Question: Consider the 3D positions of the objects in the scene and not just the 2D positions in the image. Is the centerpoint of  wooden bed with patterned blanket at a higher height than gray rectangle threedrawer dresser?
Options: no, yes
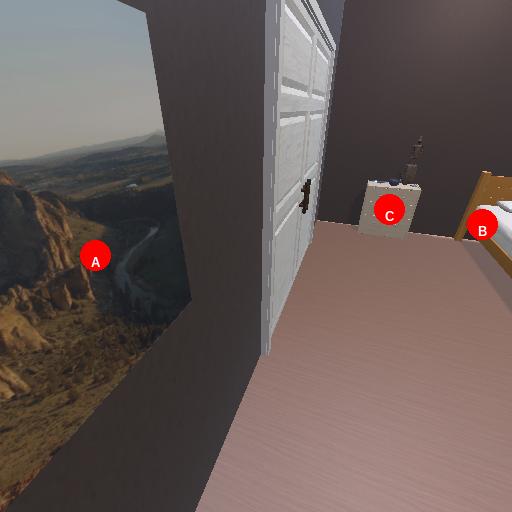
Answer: no